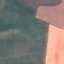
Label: AnnualCrop